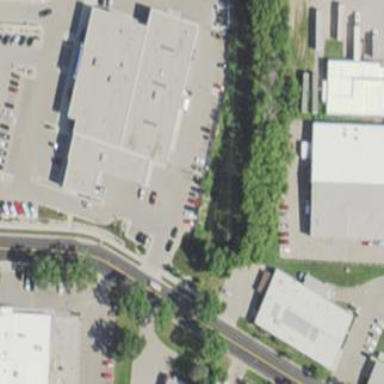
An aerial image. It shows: Building housing car shop.